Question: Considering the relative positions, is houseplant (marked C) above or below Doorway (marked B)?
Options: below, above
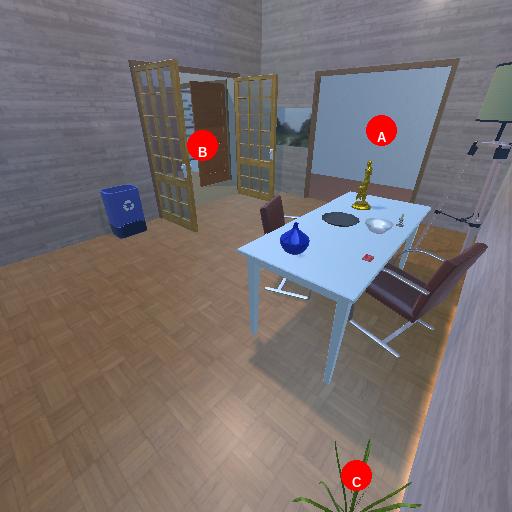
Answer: below